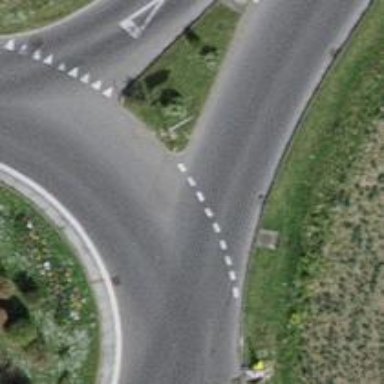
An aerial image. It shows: Secondary road made of asphalt leading to roundabout.